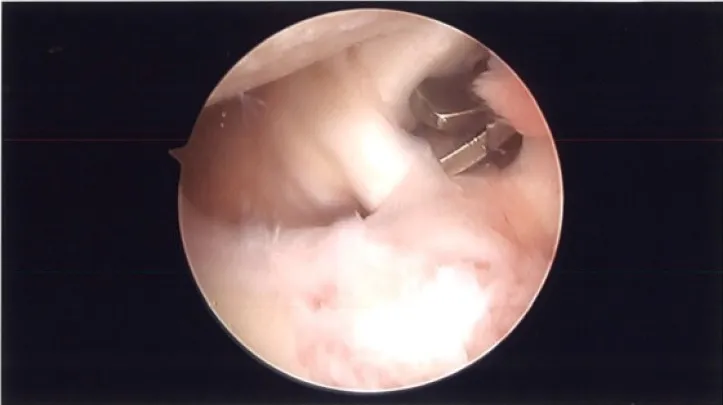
Arthroscopy picture showing resection of MGHL.
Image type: endoscopy (arthroscopy)